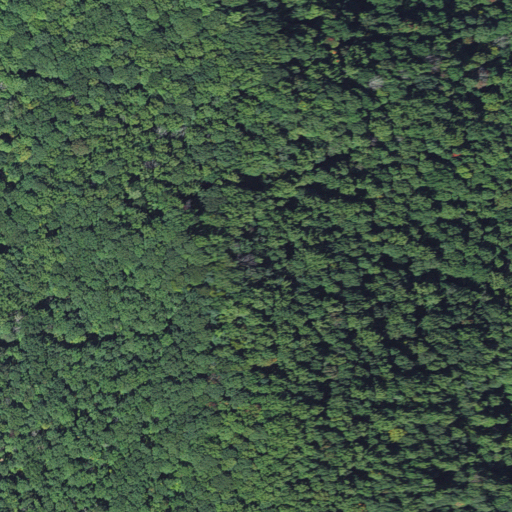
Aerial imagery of ridge(s) in North Carolina named Bearpen Ridge containing only deciduous forest